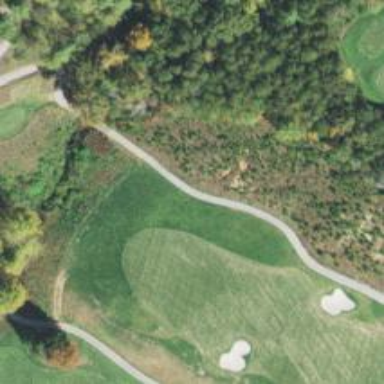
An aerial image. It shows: Path for both roads and golfers.